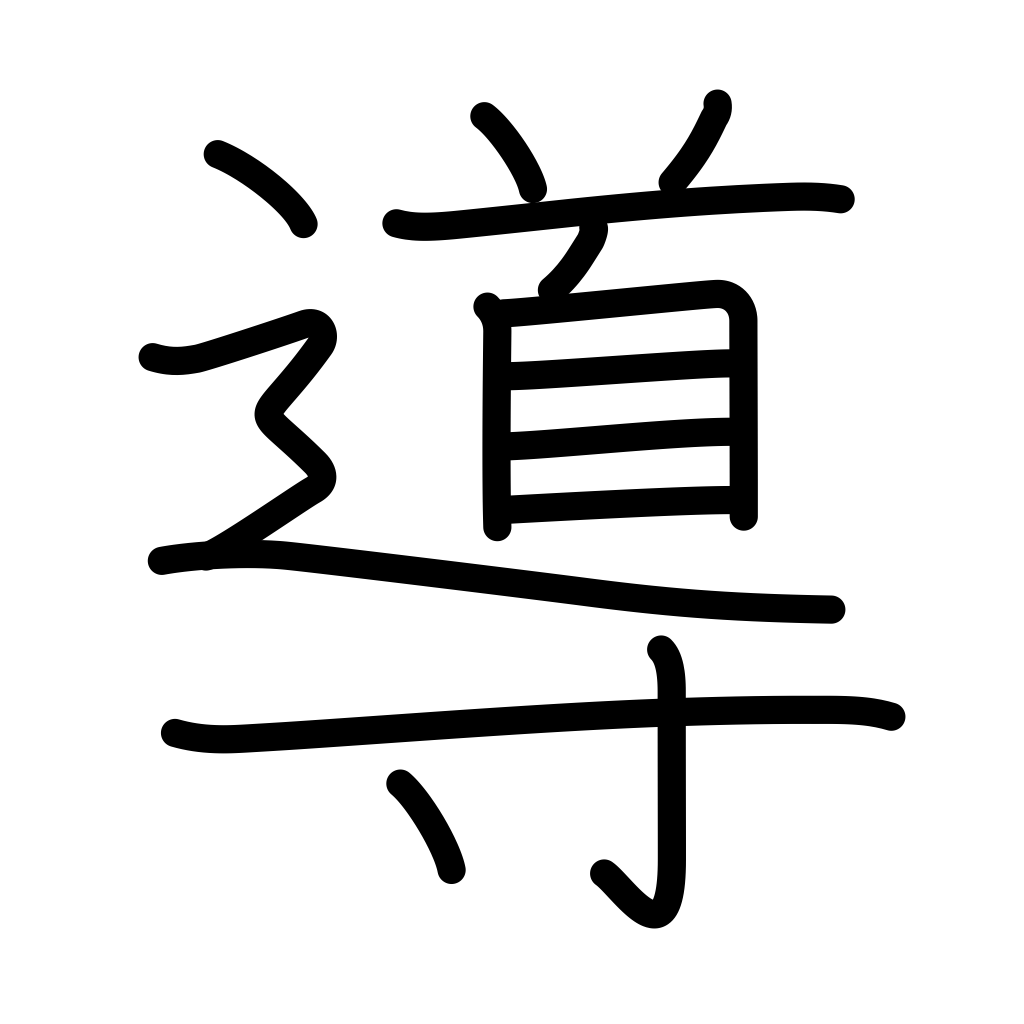
Meaning: guidance, leading, conduct, usher